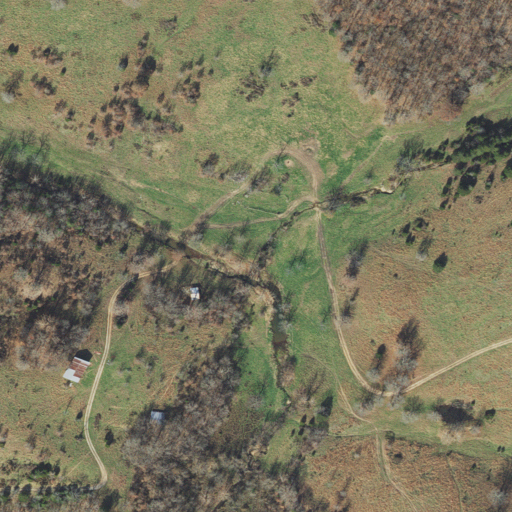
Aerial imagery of valley in Arkansas named Glass Hollow containing pasture, deciduous forest, and open development